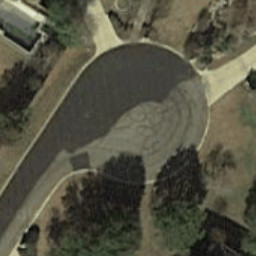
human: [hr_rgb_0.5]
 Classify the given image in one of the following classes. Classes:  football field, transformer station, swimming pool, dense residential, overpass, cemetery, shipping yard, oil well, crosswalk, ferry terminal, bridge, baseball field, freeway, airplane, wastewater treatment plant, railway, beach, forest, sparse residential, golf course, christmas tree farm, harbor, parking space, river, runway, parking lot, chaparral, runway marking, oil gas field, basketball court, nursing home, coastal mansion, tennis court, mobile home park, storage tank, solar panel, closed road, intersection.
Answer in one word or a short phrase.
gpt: closed road